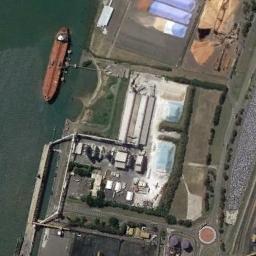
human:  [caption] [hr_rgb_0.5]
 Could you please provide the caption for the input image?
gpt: Many buildings are beside the ship .

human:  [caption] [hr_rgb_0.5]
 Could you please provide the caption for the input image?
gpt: There is a ship in the green water on the shore .

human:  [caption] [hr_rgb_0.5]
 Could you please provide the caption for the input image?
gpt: The orange cargo ship is docked at the dock and some buildings are on the bank .

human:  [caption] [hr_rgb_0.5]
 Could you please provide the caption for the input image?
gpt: An orange tanker docked at the dock .

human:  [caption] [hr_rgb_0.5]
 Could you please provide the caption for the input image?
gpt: The red ship is at the harbor with some buildings .